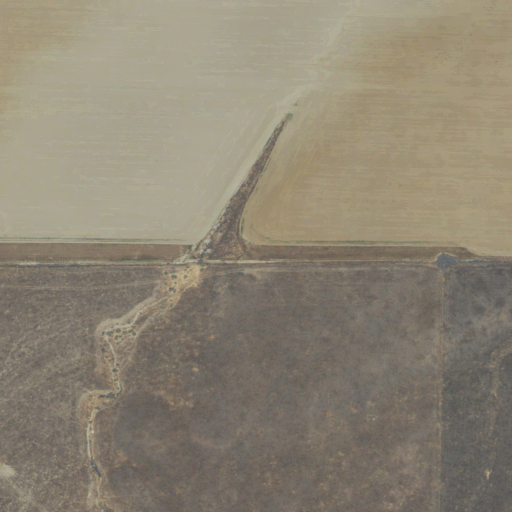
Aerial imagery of valley in California named Goode Canyon containing grassland and cultivated crops